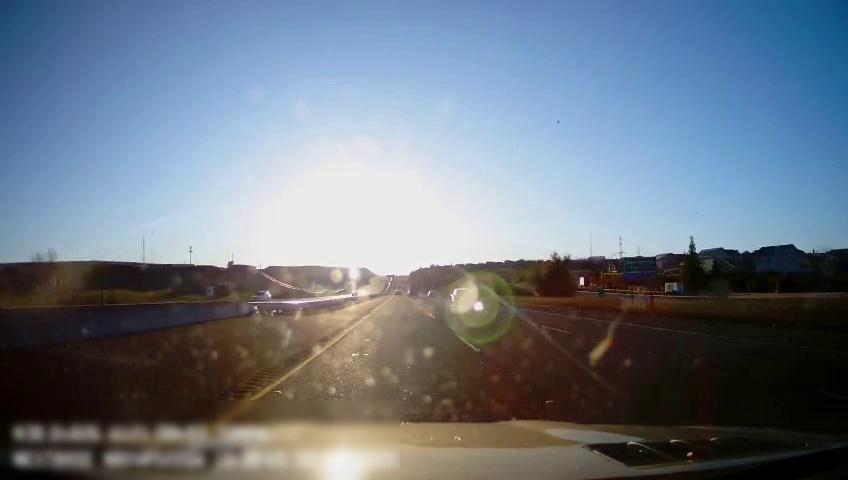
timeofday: Day
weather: Sunny
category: Drivable Space
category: Drivable Space
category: Vehicles | Car
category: Vehicles | Truck
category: Vehicles | SUV
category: Lanes | Current Lane
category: Lanes | Current Lane
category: Lanes | Alternate Lane
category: Lanes | Alternate Lane
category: Traffic | Signs